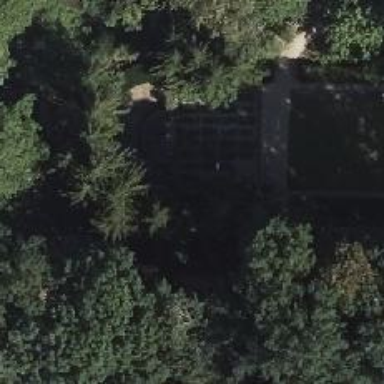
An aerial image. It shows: Historic tomb.